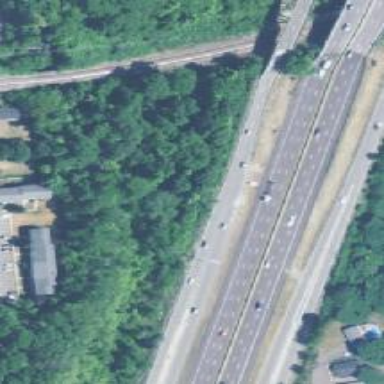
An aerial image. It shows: Motorway junction.